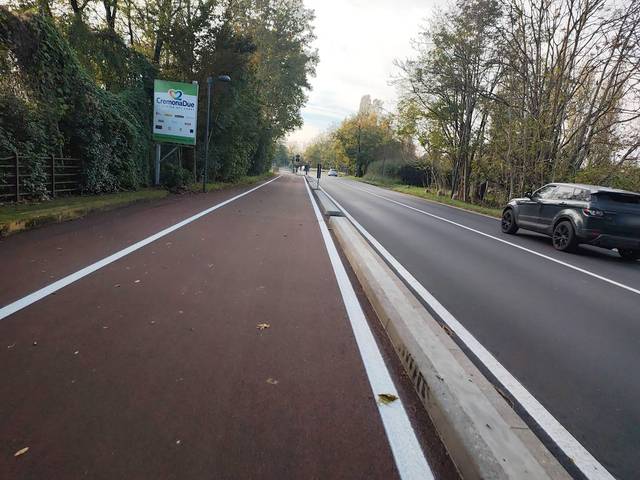
Region: Italy
Coordinates: 45.13, 9.998